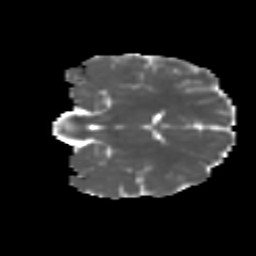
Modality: MD
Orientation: coronal
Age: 14
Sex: female
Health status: ill
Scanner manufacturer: ge
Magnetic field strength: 3 T
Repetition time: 6.752 s
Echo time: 0.079 s